Question: I dont really know how to ask this question but I will do my best to explain. I have a project on arduino with a gps, I transfere the geo point via serialdata on my pc. I can read it without probleme, but where I need help is how I can draw a path of that point. for the moment I use this:
'''
void MainWindow::paintEvent(QPaintEvent* p)
{
QPainter painter(this); //class must be implemented from QWidget
painter.setPen(pen);
painter.setRenderHint(QPainter::Antialiasing);
painter.setRenderHint(QPainter::HighQualityAntialiasing);
painter.translate(width() / 2-466133, height() / 2+727150);
painter.scale(10000.0,10000.0);
painter.drawPolyline(polyPoints);
}
void MainWindow::readData(QStringList data)
{
ui->textEdit->setText(data.join(","));
polyPoints << QPointF(data[0].toDouble(),data[1].toDouble());
QWidget::update();
}
'''
my point is something like that:
46.612823, -72.702957
46.612876, -72.702873
46.612937, -72.702789
like you see the difference between 2 point are very very small so I need to scalle this way up and a need to work with rediculous number for translate my origin. for the moment the translate is fixe but in the futur it will be dynamic.
there an image to show more what I need at the end

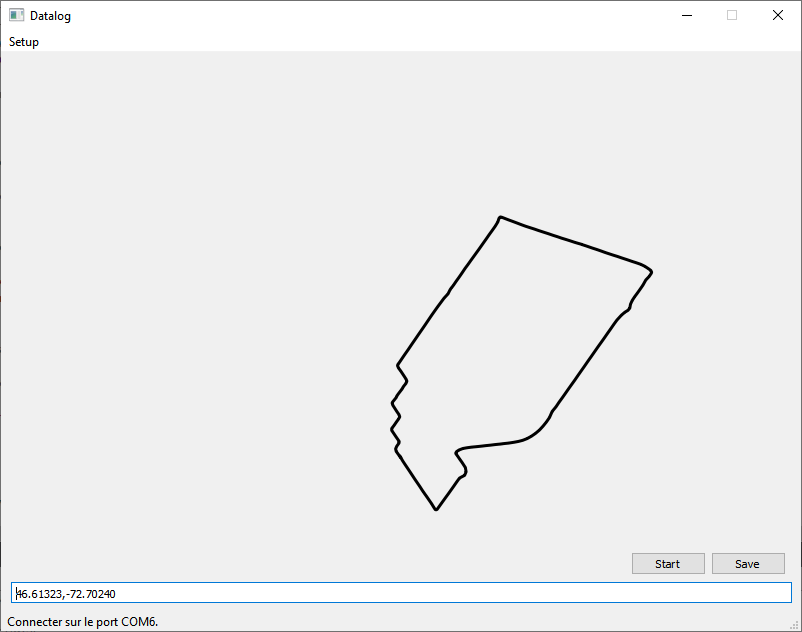
Answer: You can use 'QTransform' to scale and move the polygon. 'QPainter' scaling will increase the width of the drawing line.
Use 'QPolygonF::boundingRect()' to get the original points' size and scale from there.
'''
#include "mainwindow.h"
#include <QPainter>
#include <QPolygonF>
#include <QDebug>
MainWindow::MainWindow(QWidget *parent)
: QMainWindow(parent)
{
this->resize(250, 250);
}
MainWindow::~MainWindow()
{
}
void MainWindow::paintEvent(QPaintEvent *)
{
QPolygonF polygon_;
polygon_ << QPointF{46.61, -72.7};
polygon_ << QPointF{46.62, -73};
polygon_ << QPointF{46.63, -72.78};
QPainter painter(this);
QPen pen;
pen.setWidthF(1);
pen.setColor(QColor(Qt::red));
painter.setPen(pen);
painter.setRenderHint(QPainter::Antialiasing);
QRectF rect = polygon_.boundingRect();
qreal scale_x = this->width() / rect.width();
// Qt's y axis is positive downward
qreal scale_y = - this->height() / rect.height();
// Use rect's after-scaling properties to calculate
qreal left_border = (this->width() - rect.width() * scale_x) / 2;
qreal top_border = (this->height() - rect.height() * scale_y) / 2;
// Use rect's after-scaling properties to calculate
QTransform transform;
transform.translate(-rect.x() * scale_x + left_border,
-rect.y() * scale_y + top_border);
transform.scale(scale_x, scale_y);
painter.drawPolyline(transform.map(polygon_));
}
'''
Output:
<URL>